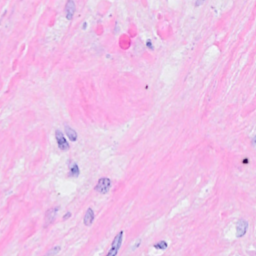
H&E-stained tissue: Breast